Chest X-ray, PA view. Patient: 57 years old, sex M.
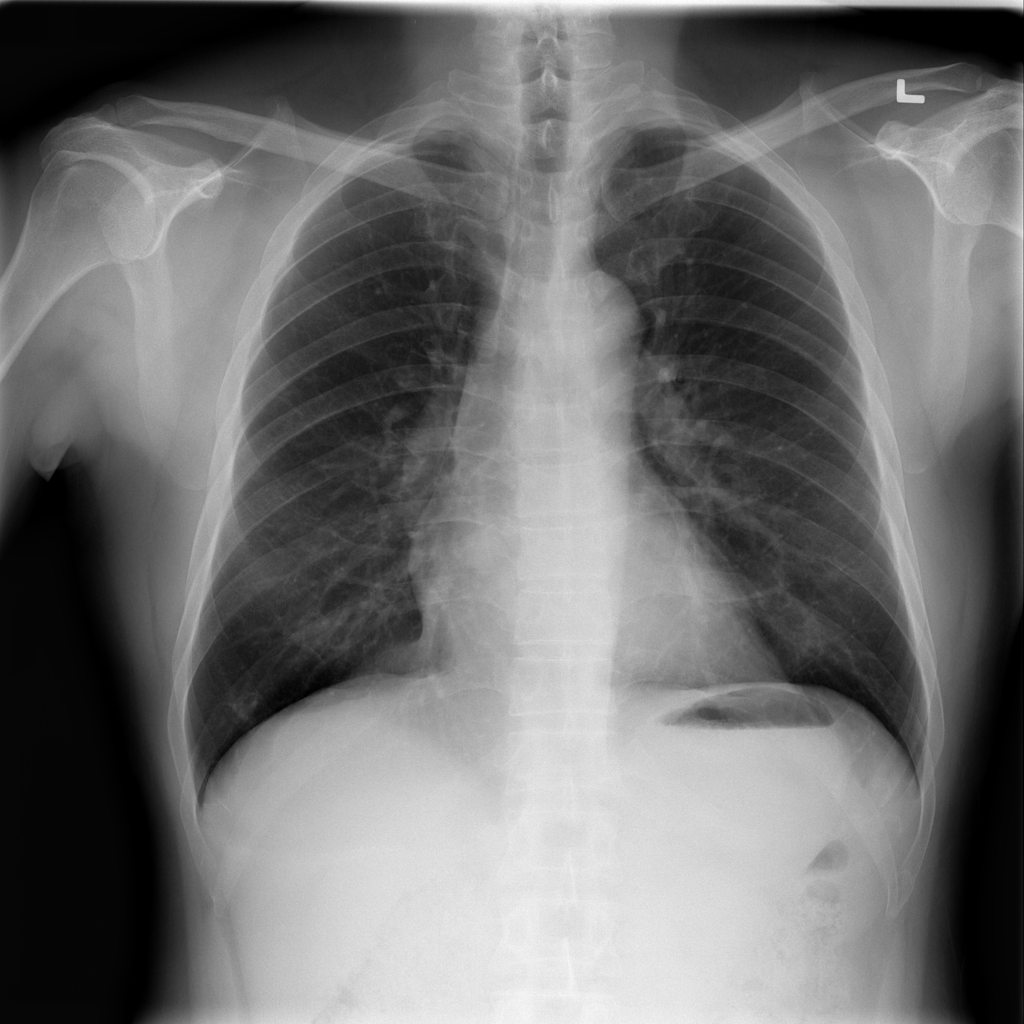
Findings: No Finding